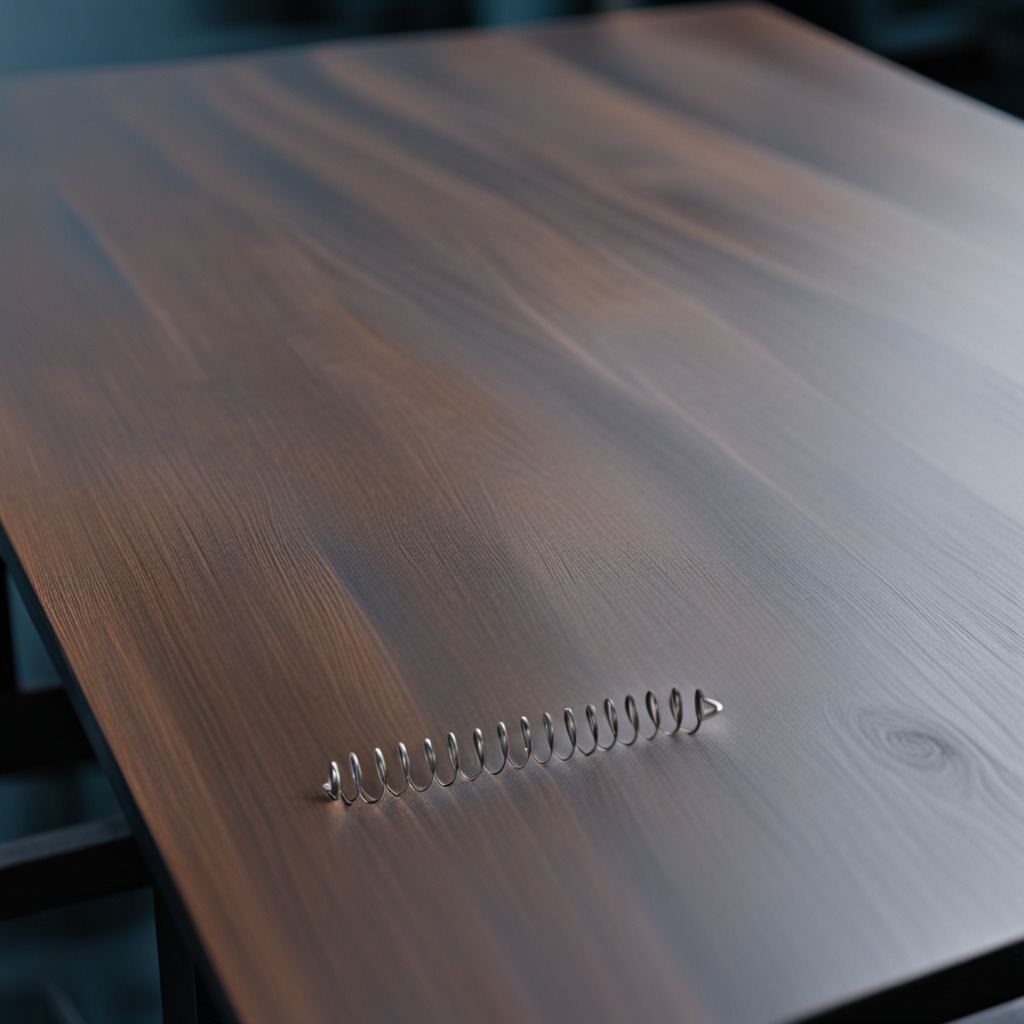
A coiled metal spring is lying on a table in a garage at twilight.